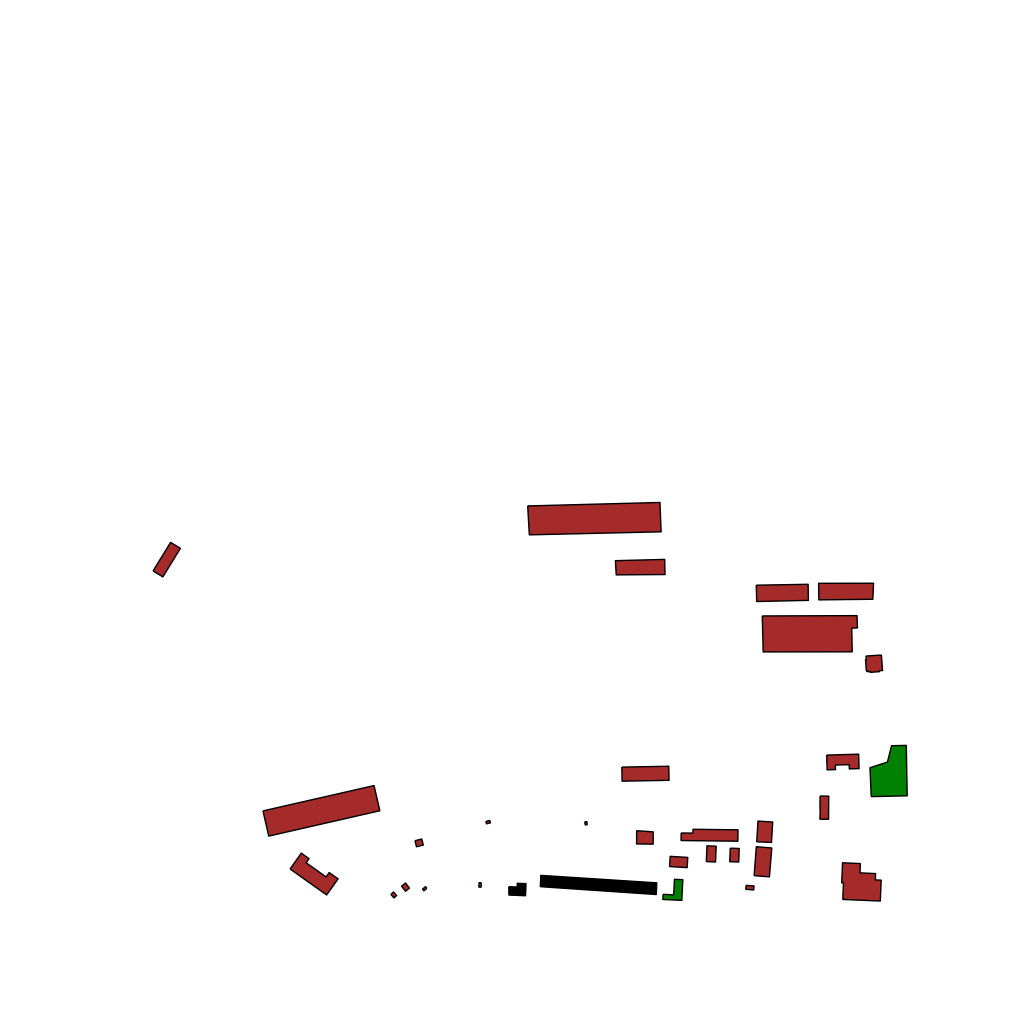
Tags: overhead vector_map, business, industrial, recreation, residential, soviet, high_rise, individual_rise, low_rise, density_1, Building, Facility, Park, 1.0 km²